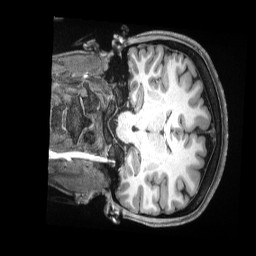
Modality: T1w
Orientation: coronal
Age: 21
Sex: female
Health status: ill
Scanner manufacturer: siemens
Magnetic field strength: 3 T
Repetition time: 2.5 s
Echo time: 0.00181 s